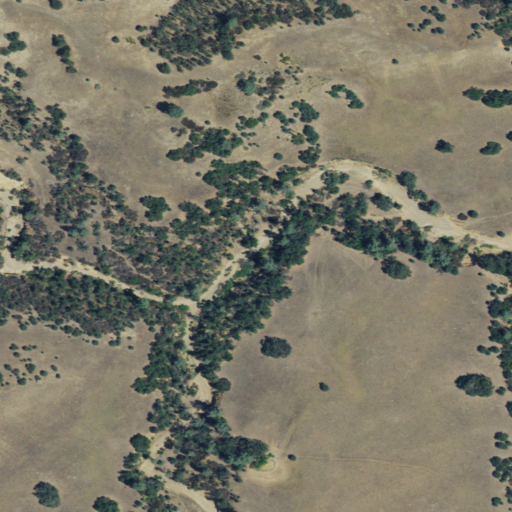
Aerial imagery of valley in California named North Fork Devils Gulch containing shrub and grassland